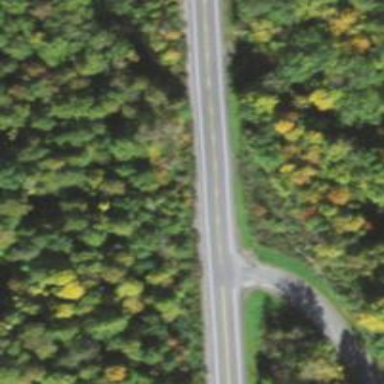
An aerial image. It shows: Abandoned road.